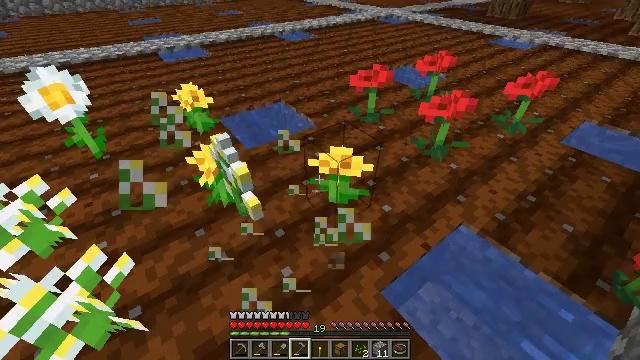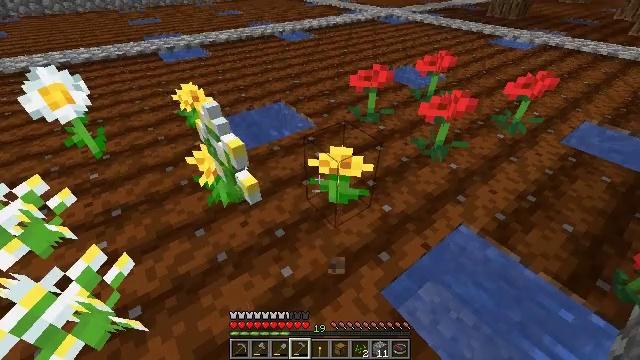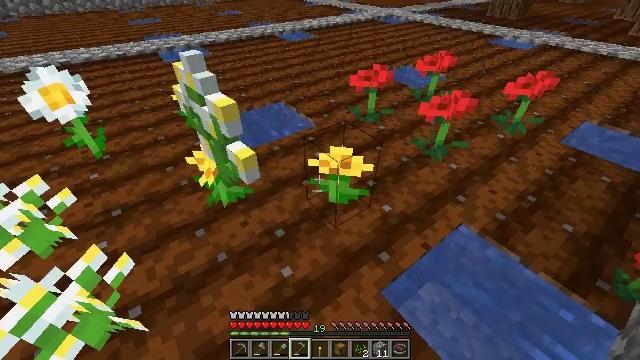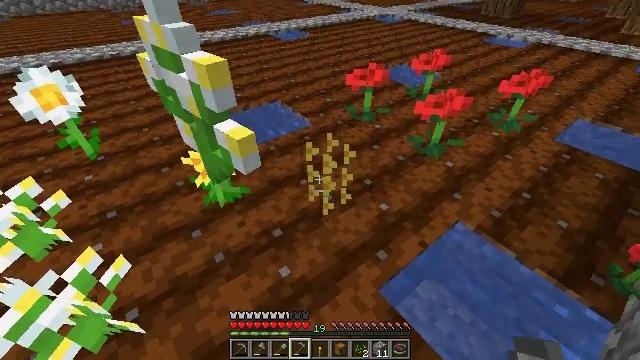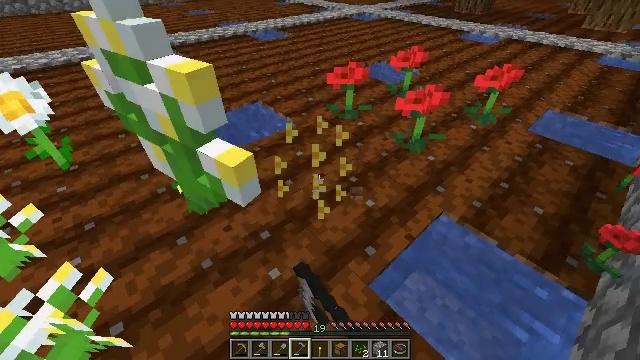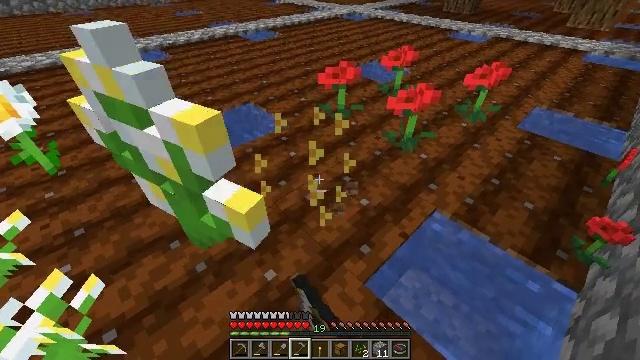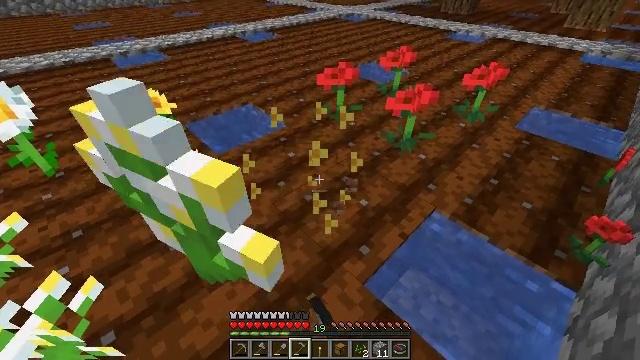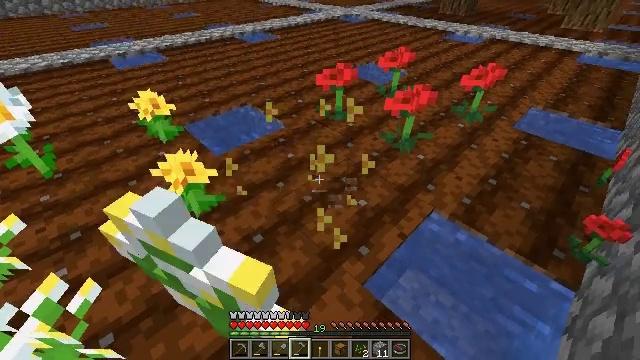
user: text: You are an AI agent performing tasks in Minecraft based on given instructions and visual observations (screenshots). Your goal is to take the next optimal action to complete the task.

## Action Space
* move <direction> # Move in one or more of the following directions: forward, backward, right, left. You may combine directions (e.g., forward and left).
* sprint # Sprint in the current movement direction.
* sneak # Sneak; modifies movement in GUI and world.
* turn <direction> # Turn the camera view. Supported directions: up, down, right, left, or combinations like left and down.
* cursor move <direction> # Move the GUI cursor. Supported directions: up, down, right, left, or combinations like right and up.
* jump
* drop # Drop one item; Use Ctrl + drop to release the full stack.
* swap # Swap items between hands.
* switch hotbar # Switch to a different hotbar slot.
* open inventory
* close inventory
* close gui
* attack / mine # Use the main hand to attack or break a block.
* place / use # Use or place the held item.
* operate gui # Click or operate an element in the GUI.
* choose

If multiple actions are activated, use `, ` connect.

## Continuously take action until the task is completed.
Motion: motion action
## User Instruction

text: Collect a dandelion flower.
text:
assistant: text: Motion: no_op
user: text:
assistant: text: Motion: no_op
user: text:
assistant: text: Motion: attack / mine
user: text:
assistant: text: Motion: turn right, attack / mine
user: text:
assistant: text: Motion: turn right, attack / mine
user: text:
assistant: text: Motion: no_op
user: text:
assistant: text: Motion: no_op
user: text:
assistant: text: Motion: attack / mine